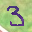
Label: 3